Interaction volume radius: 5 \u00c5
Interaction volume height: 15 \u00c5
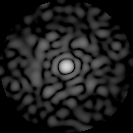
Disorder parameter: 0.8335